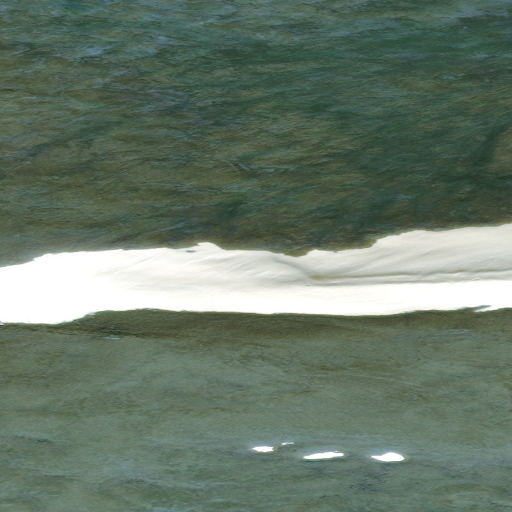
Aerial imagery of mountain in Alaska named Maktak Mountain containing only unknown